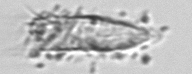
Label: Tintinnina